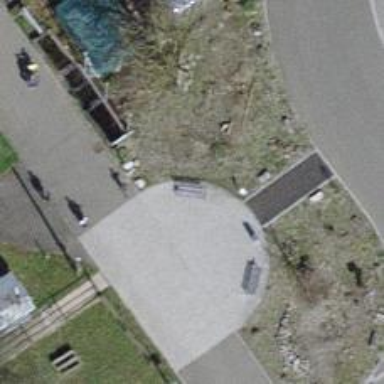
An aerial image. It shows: Bench for seating.